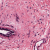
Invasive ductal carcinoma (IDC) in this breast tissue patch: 0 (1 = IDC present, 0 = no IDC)